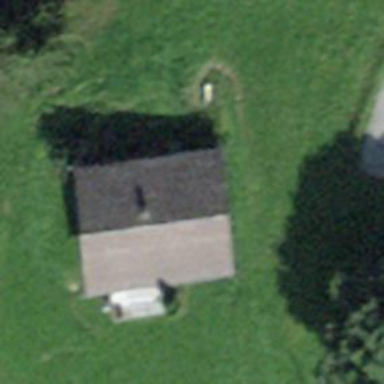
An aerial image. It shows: Farm building.